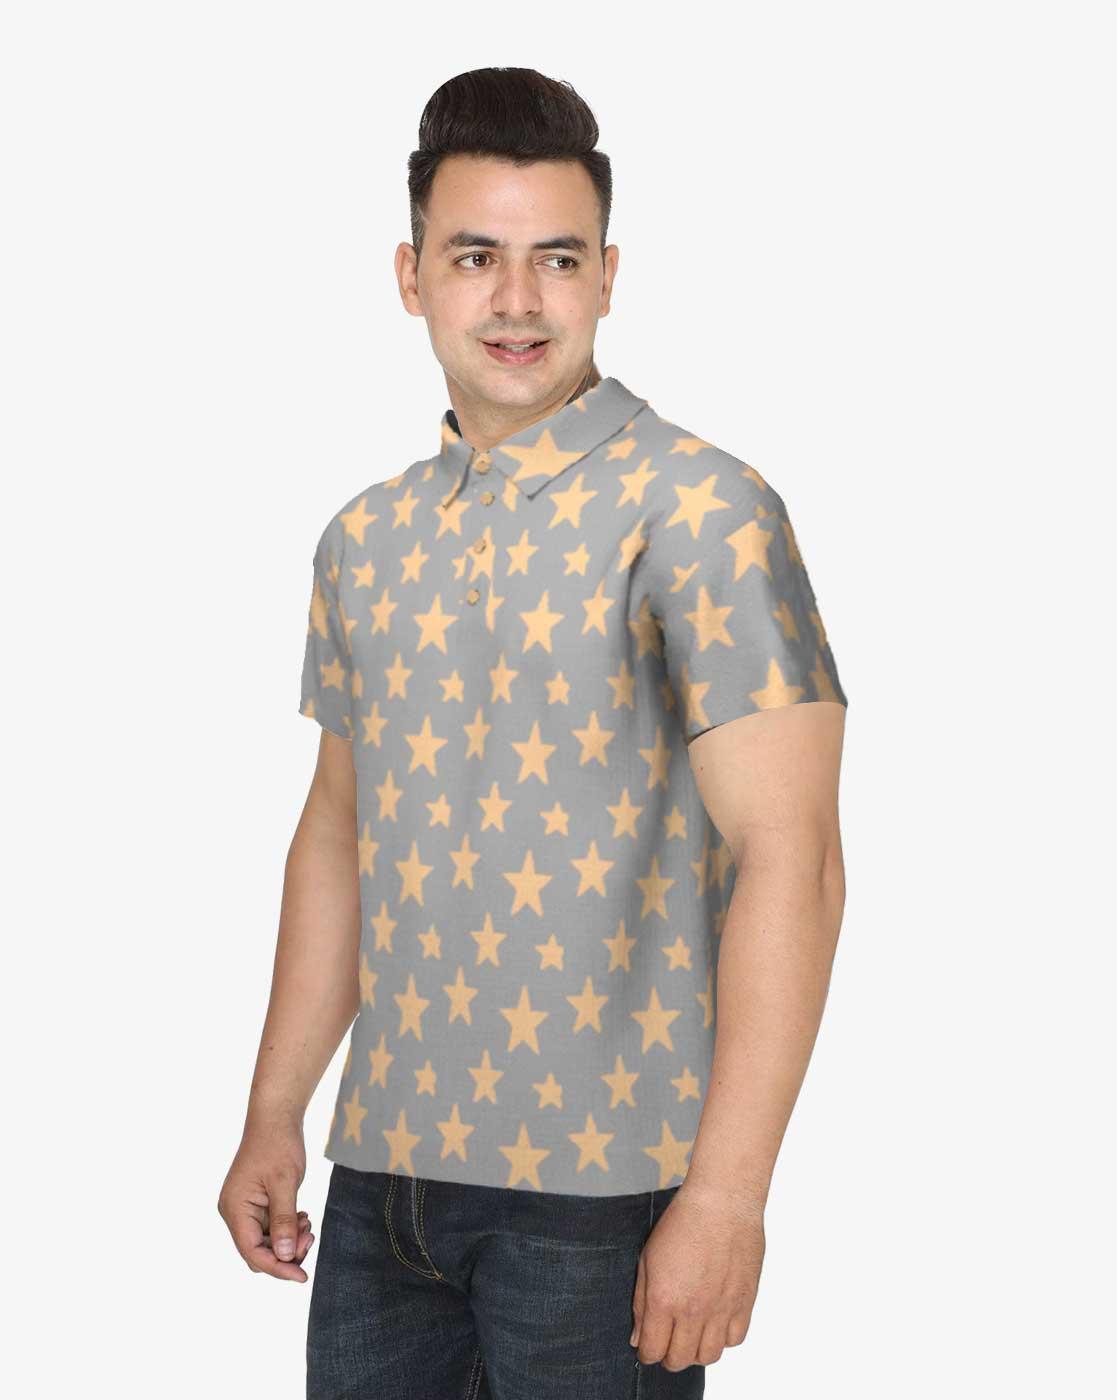
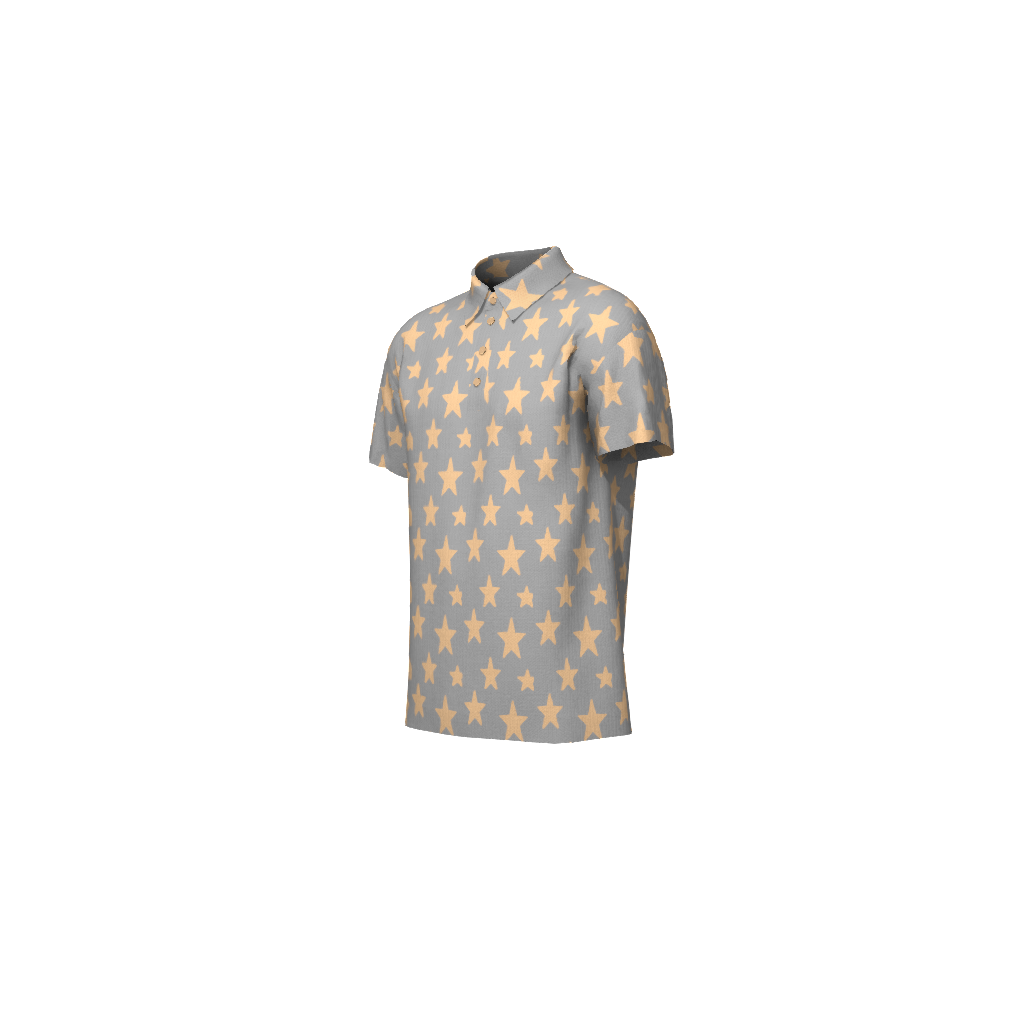
Clothing description: gold star polo shirt